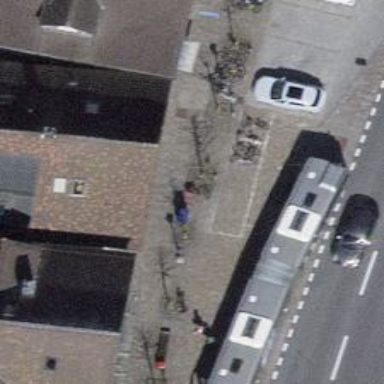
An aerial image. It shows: Bicycle parking area with asphalt surface.